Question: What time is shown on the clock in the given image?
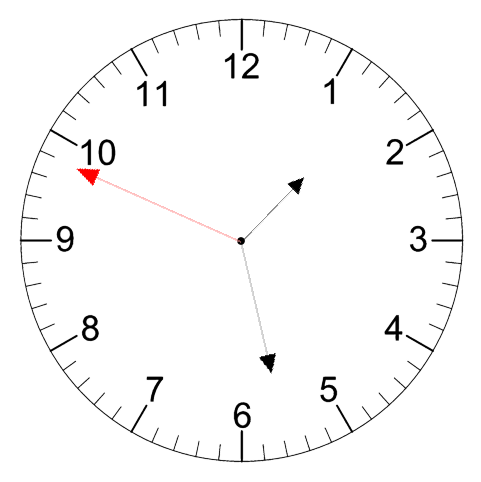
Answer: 01:27:49